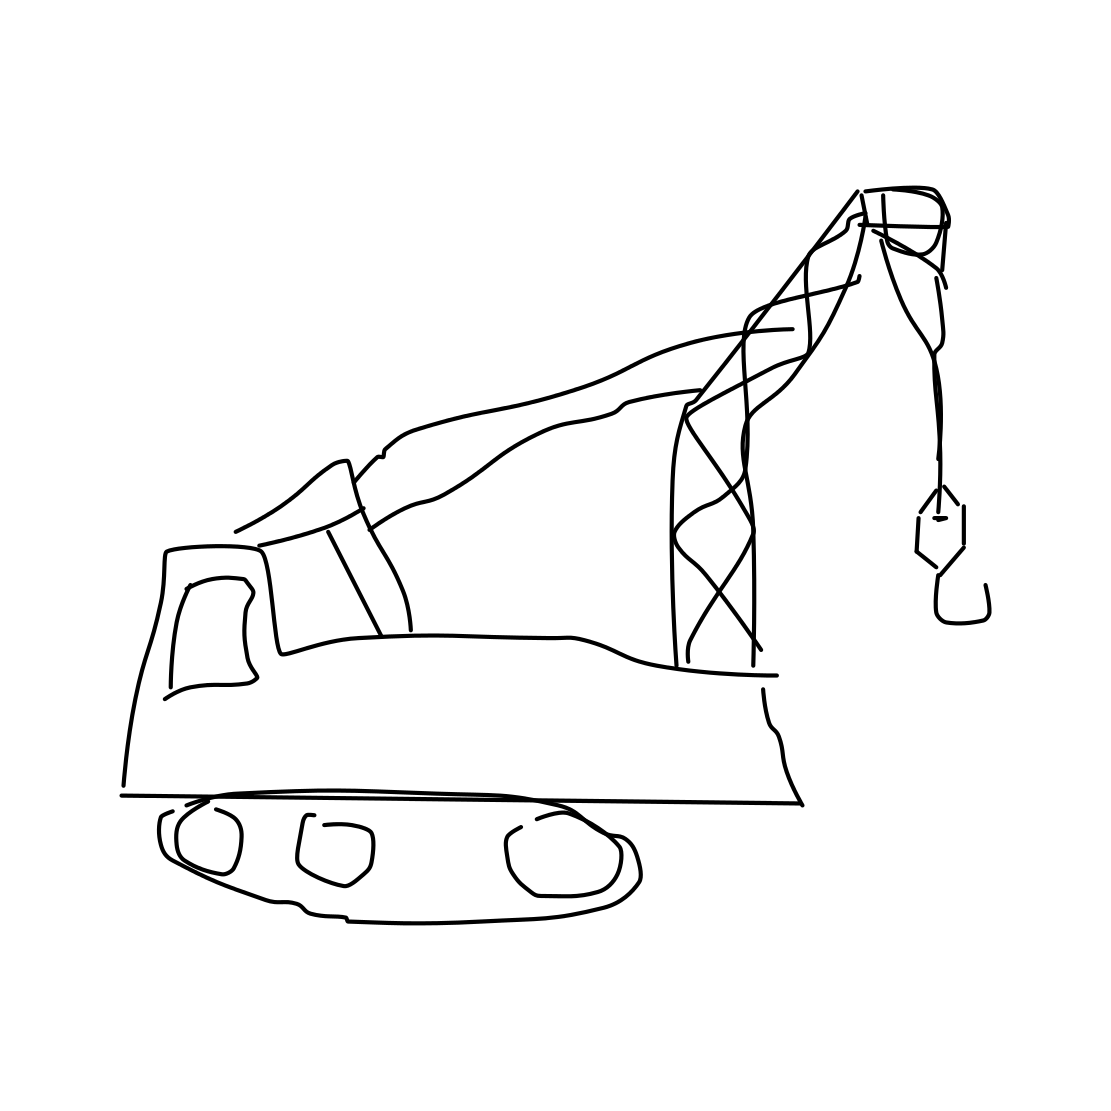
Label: crane (machine)